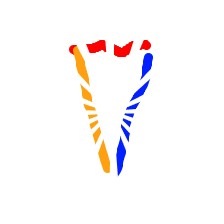
Shape: triangle